Field crop: maize
Growth stage: 2
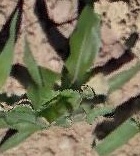
Species: maize